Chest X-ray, AP view. Patient: 28 years old, sex M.
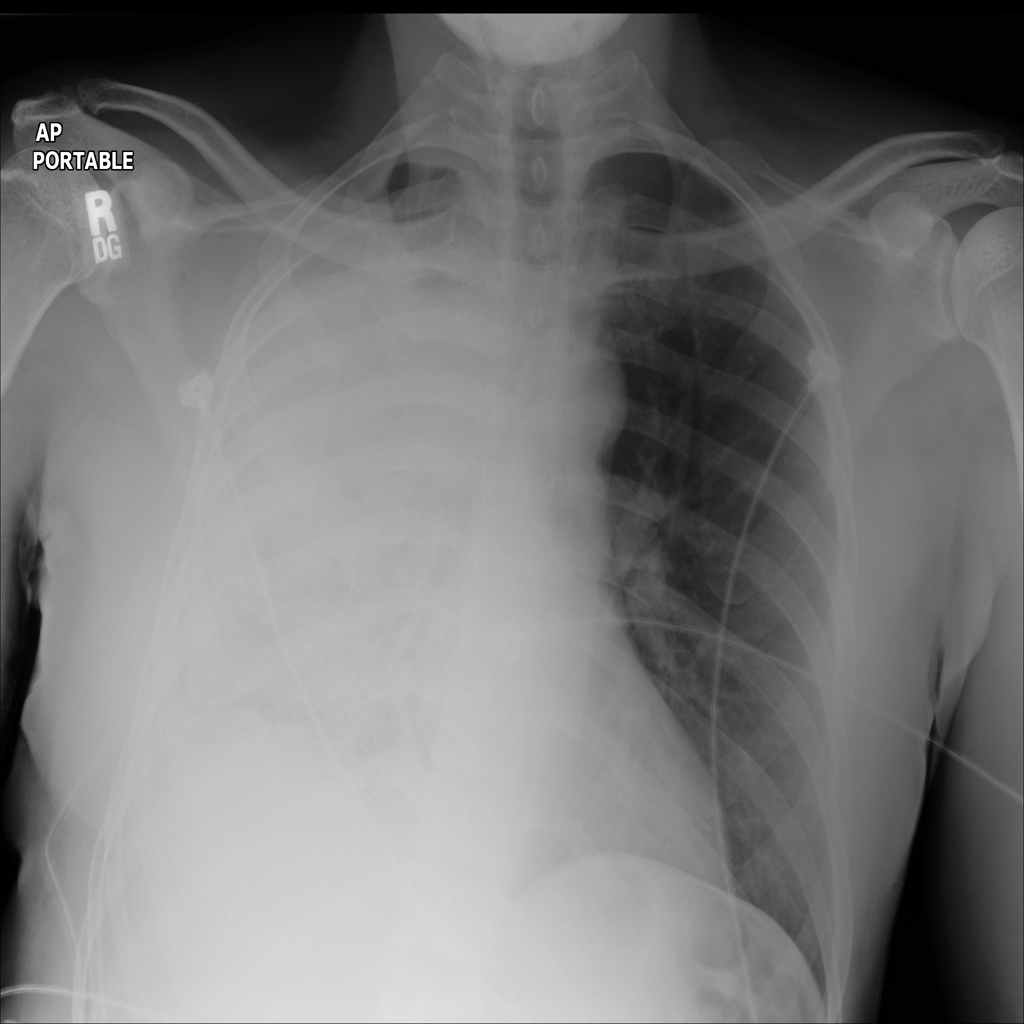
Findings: No Finding